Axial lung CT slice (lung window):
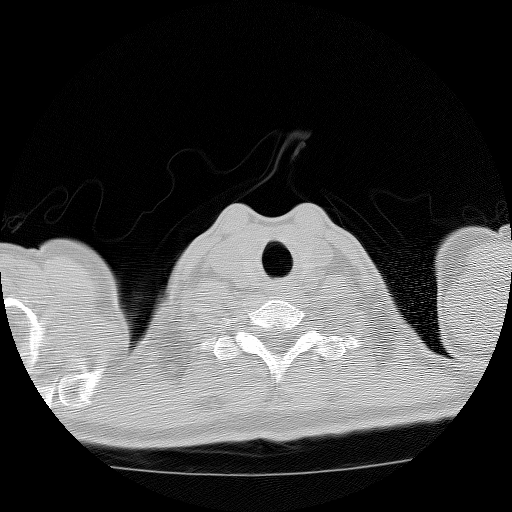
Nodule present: no